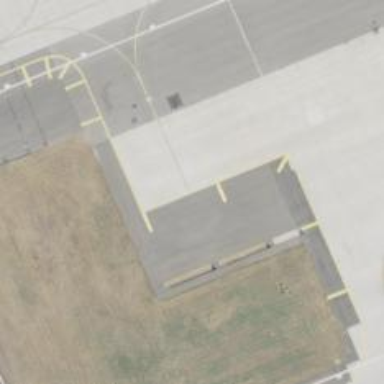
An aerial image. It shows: Image of taxiway at airport.